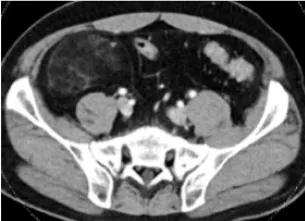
(F) Contrast-enhanced computed tomography revealed a tumor, including fatty tissue, measuring 80 x 60 mm in front of the major psoas muscle in the hypogastric region.
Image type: radiology (ct)